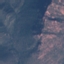
Land use / land cover: HerbaceousVegetation